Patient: sex F, age 65
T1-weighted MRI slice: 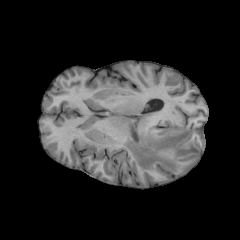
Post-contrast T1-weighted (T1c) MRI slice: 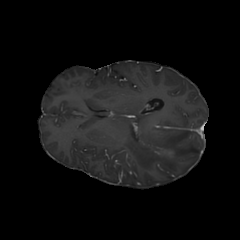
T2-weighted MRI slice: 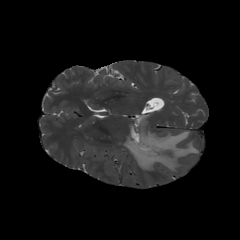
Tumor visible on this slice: yes
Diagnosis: Glioblastoma, IDH-wildtype
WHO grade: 4